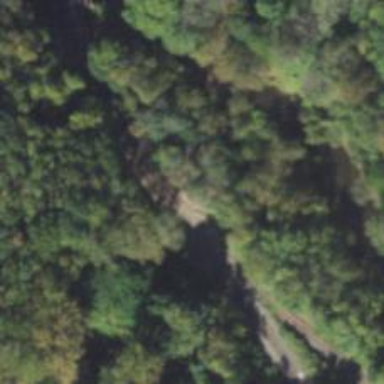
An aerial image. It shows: Abandoned railway siding.